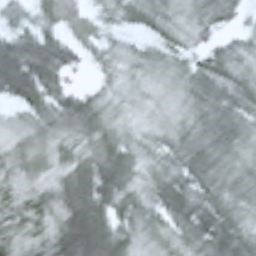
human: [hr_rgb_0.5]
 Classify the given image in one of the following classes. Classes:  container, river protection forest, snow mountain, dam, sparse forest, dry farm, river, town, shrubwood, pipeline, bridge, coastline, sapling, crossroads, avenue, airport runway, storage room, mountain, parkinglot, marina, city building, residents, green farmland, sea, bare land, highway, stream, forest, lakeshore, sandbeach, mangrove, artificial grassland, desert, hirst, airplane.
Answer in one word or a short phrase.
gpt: snow mountain